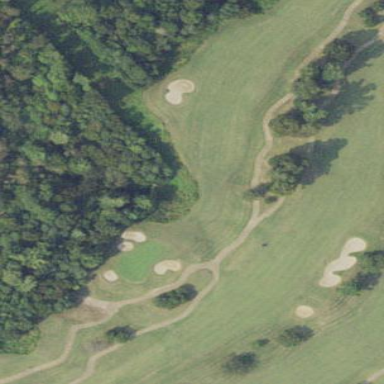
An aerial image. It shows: Area with grass used as rough in golf course.